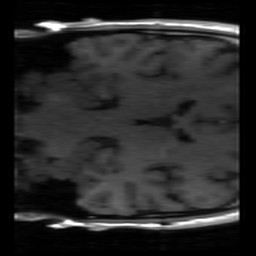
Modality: T1w
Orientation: coronal